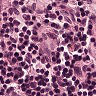
Metastatic tissue present: no